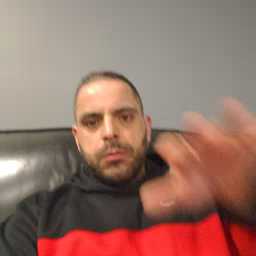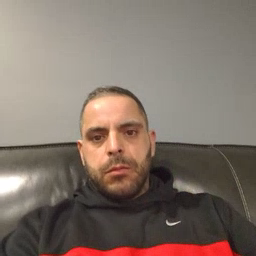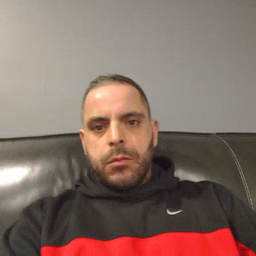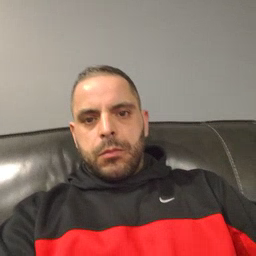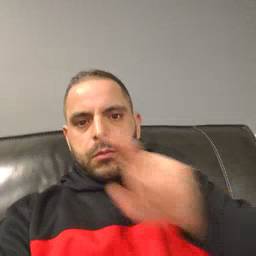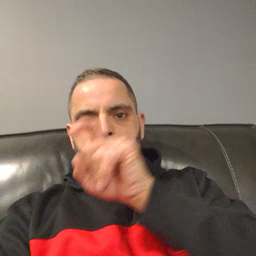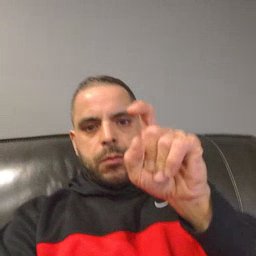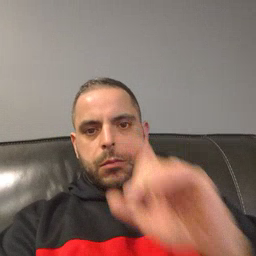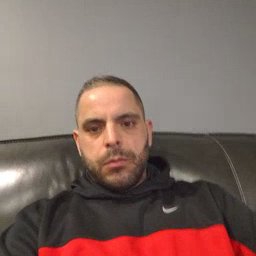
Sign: closet